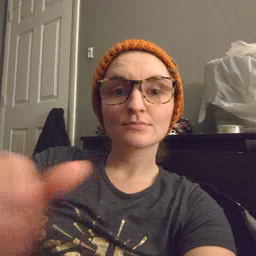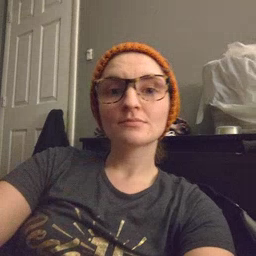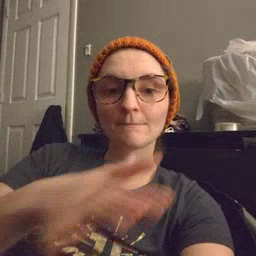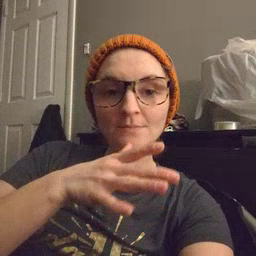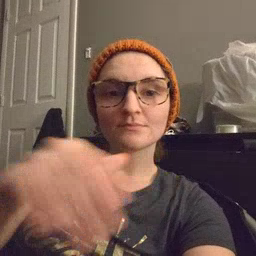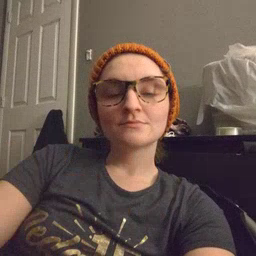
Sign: mom